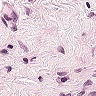
Metastatic tissue present: no